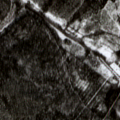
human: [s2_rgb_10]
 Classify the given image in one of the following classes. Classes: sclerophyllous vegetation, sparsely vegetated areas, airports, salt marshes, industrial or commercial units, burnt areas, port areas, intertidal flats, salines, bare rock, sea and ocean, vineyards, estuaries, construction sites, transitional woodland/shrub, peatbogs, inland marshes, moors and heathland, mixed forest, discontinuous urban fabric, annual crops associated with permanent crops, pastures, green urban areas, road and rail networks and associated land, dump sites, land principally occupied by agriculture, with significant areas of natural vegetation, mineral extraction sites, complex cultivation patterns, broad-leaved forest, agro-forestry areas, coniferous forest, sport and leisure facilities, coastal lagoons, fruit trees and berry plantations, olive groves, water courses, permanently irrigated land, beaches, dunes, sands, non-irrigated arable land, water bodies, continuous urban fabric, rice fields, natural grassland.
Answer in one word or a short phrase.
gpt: coniferous forest, mixed forest